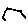
Label: hexagon